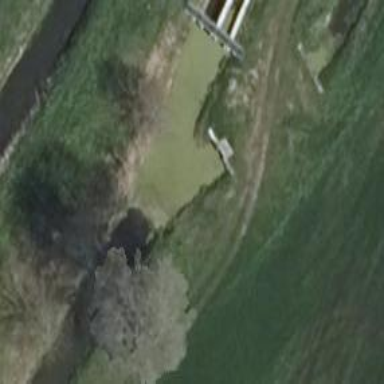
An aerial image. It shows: Weir in waterway.